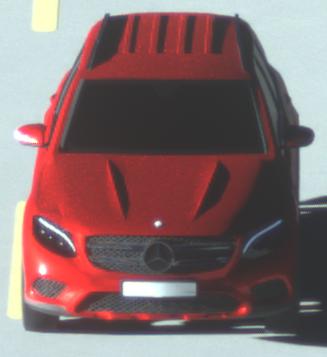
Make: Mercedes-Benz
Model: GLC 250
Detailed model: GLC (253)
Model produced from: 2015/09
Model produced until: 2018/05
Doors: 5
Color: red
Road condition: dry road
Daytime: sunrise or sunset
Contrast: high contrast